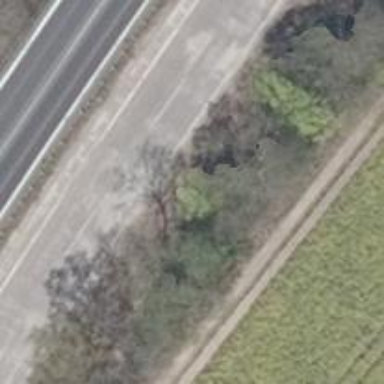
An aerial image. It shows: Asphalt motorway.